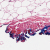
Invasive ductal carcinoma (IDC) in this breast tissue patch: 0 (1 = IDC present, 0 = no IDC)